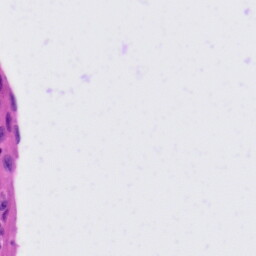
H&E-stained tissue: Tonsil